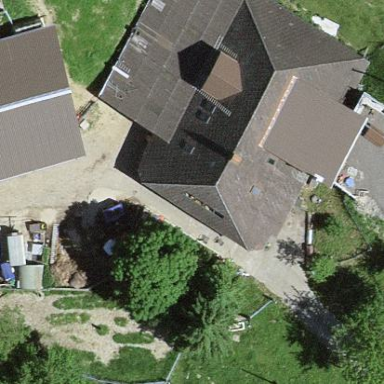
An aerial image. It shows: Farm building.